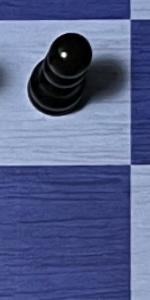
Label: Empty